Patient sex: F
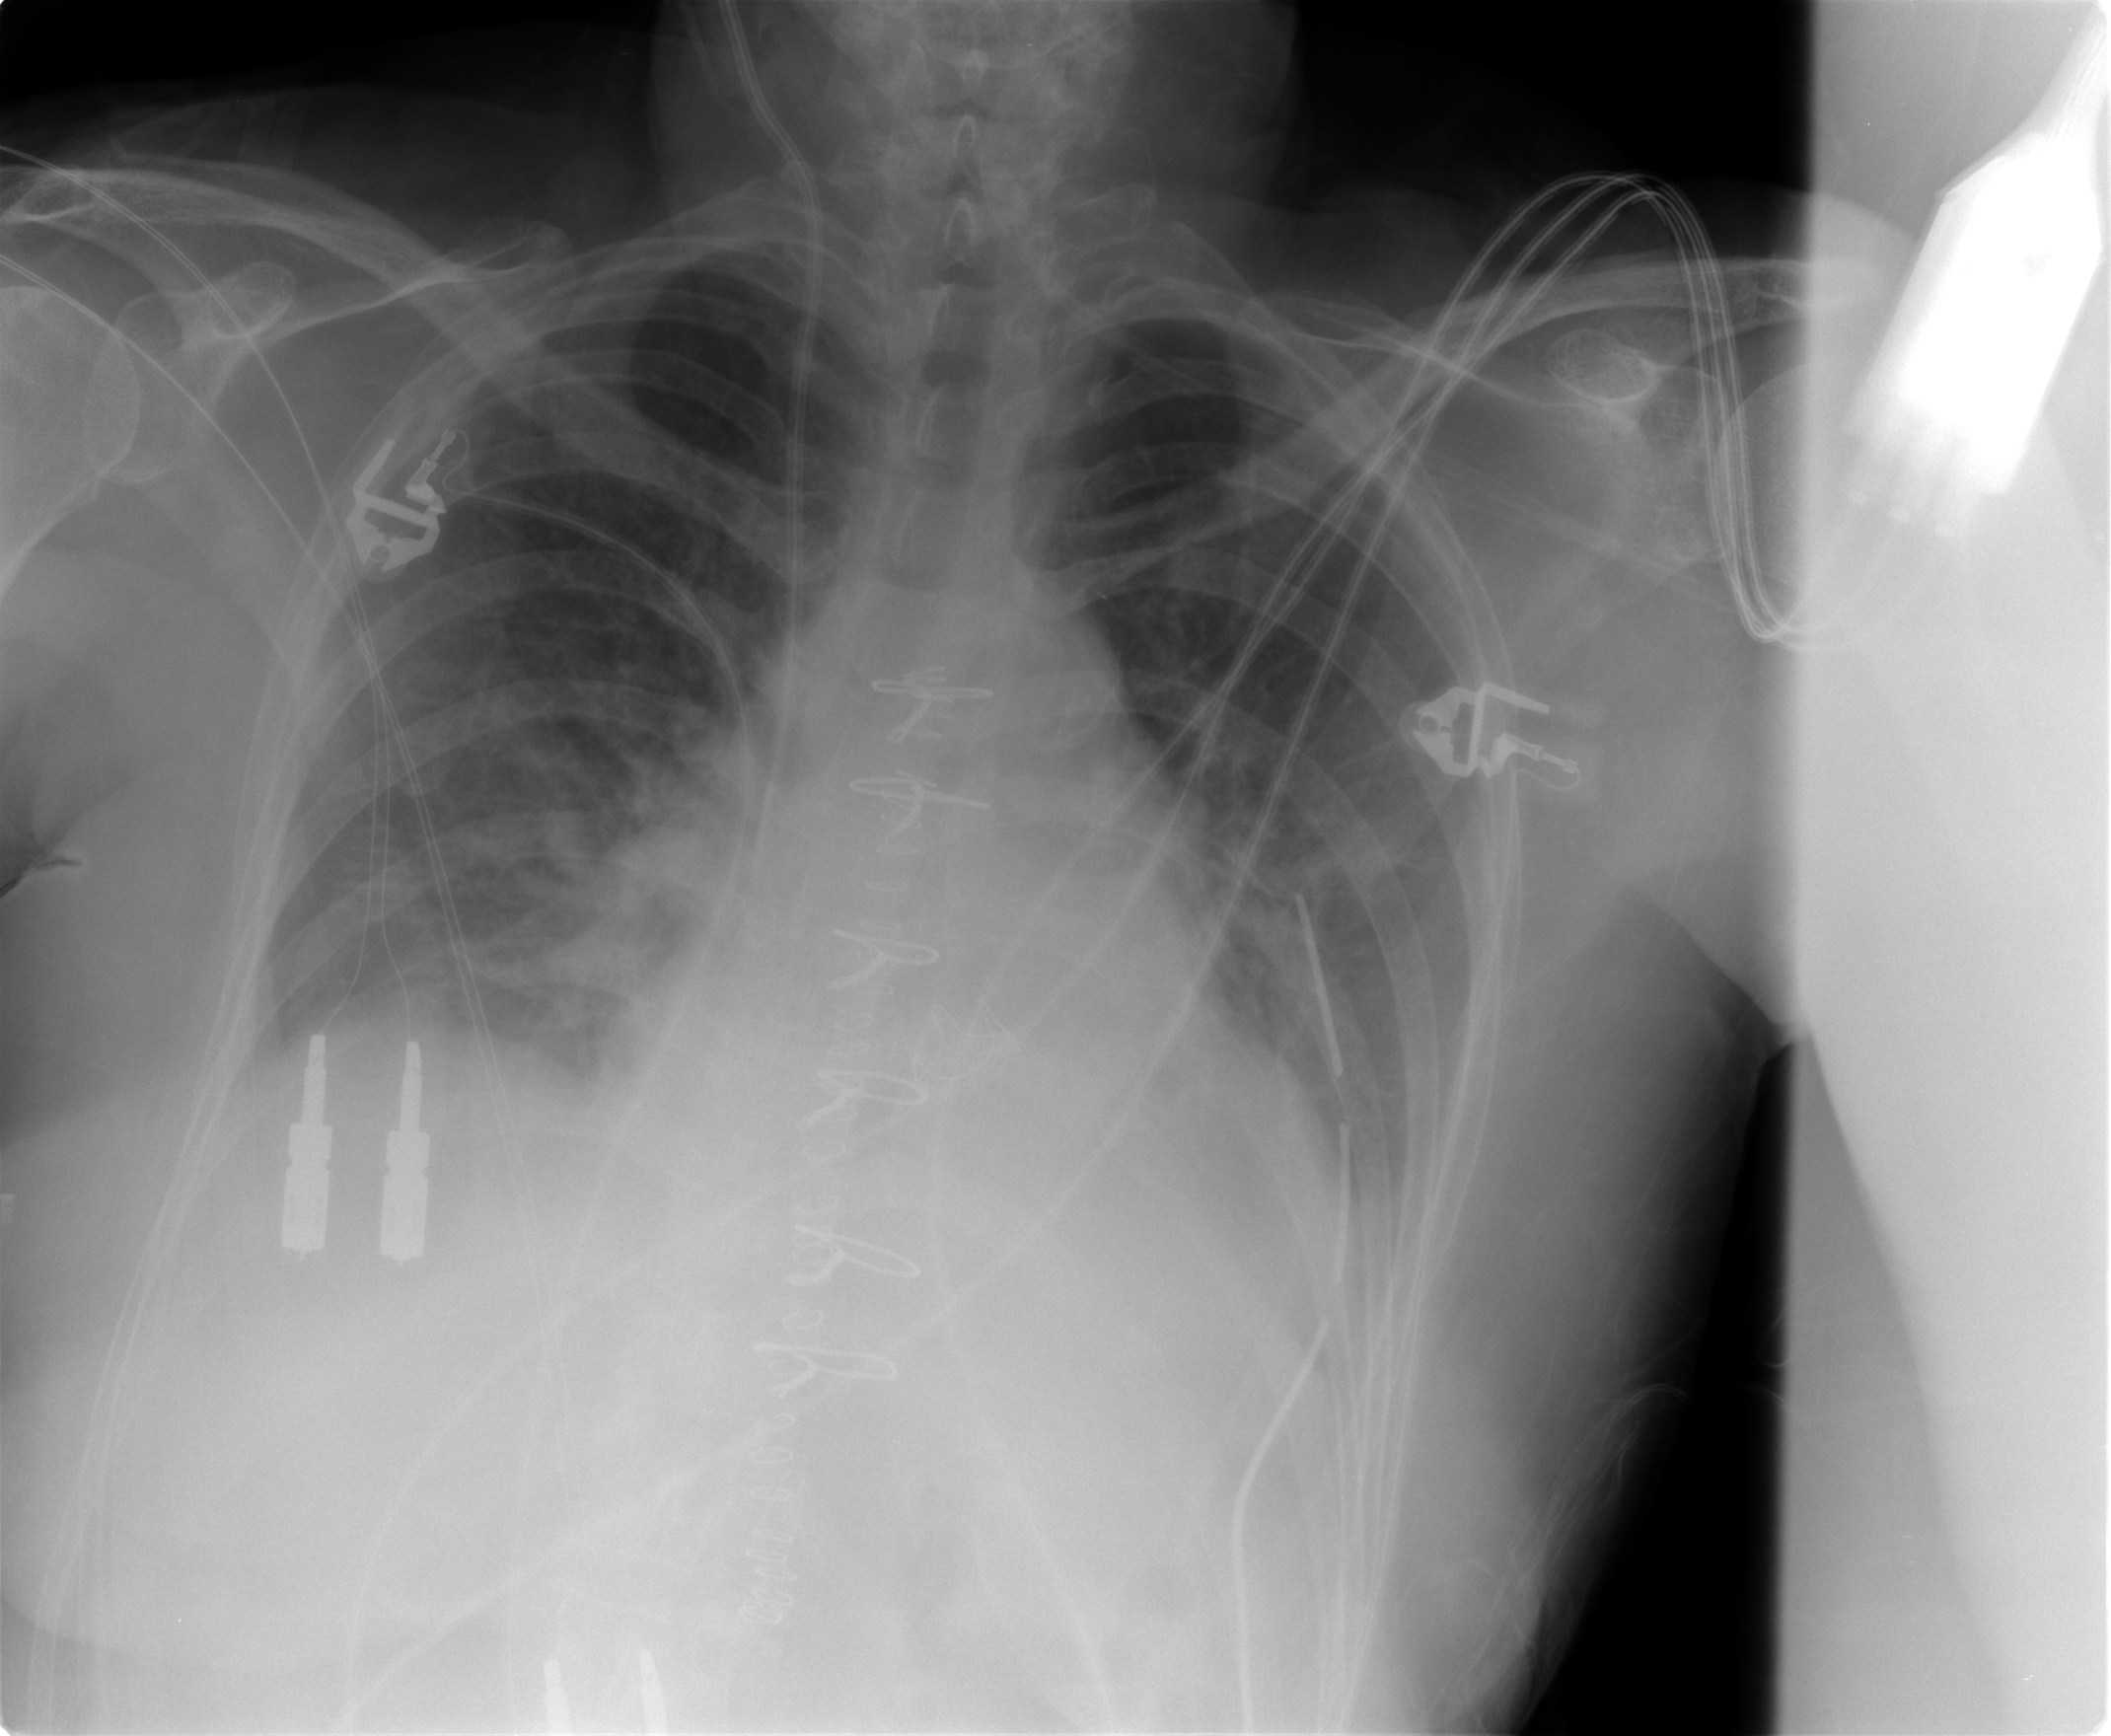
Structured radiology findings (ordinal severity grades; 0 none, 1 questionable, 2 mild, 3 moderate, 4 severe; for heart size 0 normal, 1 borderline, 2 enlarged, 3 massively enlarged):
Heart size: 0
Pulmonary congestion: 2
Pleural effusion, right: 2
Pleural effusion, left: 2
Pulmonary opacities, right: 1
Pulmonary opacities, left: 1
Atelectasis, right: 2
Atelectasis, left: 2